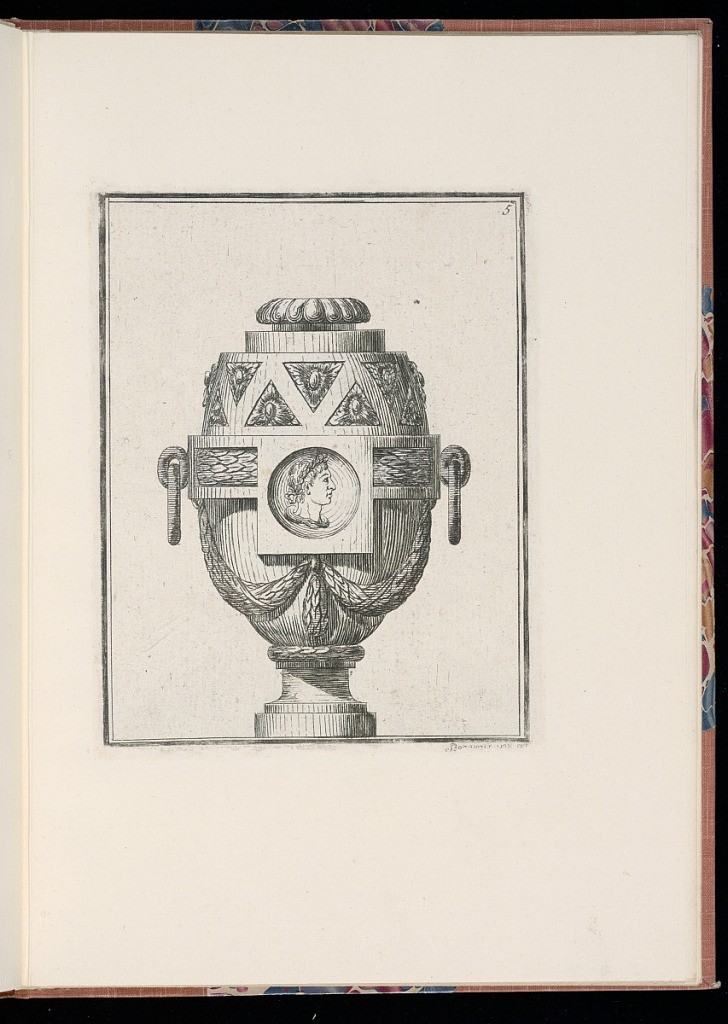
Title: Ornamental Vase Design
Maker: Jacques-Philippe de Beauvais, French, 1739 – 1781
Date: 1760-1764
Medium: Etching on laid paper
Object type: Print
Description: Vase with narrow mouth and two ring handles. The vase is decorated with rosettes set with triangular coffering, gadrooning, laurel leaves, and garlands. At the center of the vase is a Roman imperial profile portrait. The vase is elevated on a simple, low plinth. The plate is signed and numbered, but the signature is partially burnished out; one can just barely see "Beauvais inv s".